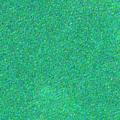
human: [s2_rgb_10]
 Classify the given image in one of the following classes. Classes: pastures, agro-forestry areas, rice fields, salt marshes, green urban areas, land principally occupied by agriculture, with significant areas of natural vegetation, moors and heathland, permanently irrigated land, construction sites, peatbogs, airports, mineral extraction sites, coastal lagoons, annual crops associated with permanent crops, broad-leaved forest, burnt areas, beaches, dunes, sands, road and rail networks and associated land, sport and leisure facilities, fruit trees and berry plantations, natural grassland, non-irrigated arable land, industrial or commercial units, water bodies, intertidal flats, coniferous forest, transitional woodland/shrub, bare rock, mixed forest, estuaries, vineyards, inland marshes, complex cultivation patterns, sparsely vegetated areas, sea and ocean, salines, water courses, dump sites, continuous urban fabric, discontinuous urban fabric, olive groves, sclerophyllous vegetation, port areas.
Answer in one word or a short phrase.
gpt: sea and ocean